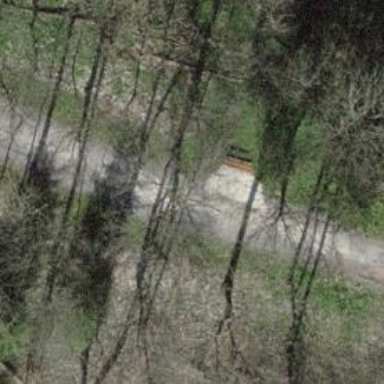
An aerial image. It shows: Brown bench.